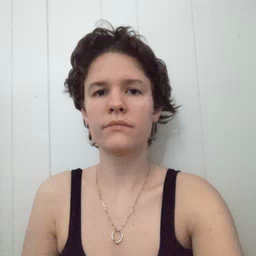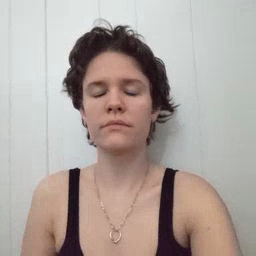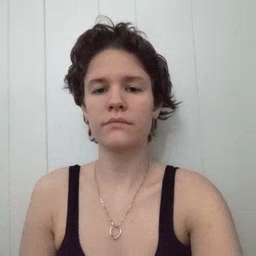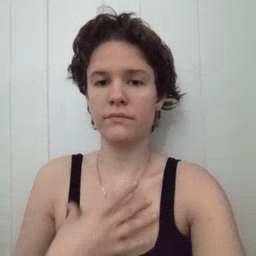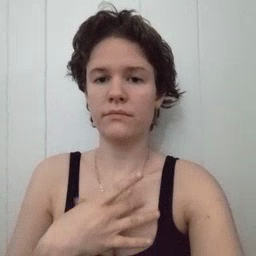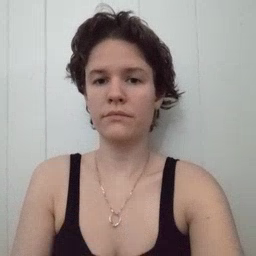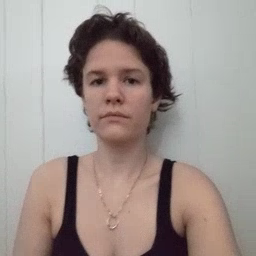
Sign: like